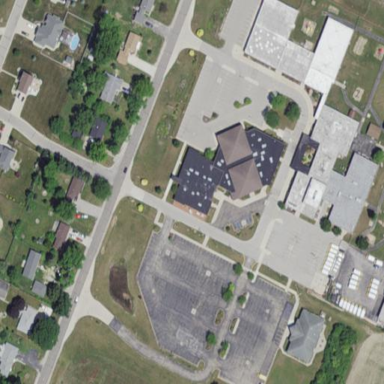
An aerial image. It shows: School.